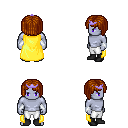
a pixel art fantasy rpg character, male body template, dark elf, purple skin, yellow cape, white pants, brunette pageboy hairstyle, purple tiara, white cloth bracers, black shoes, four views (front, back, left, right), 2x2 character sprite sheet, small pixel art, hard edges, no anti-aliasing